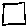
Label: square